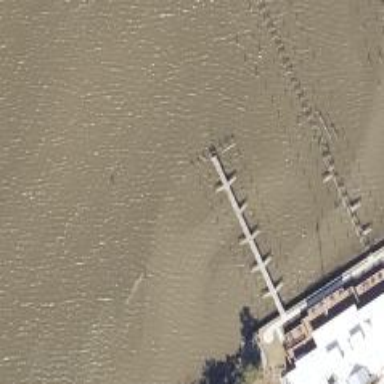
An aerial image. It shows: Footway bridge with pier structure.